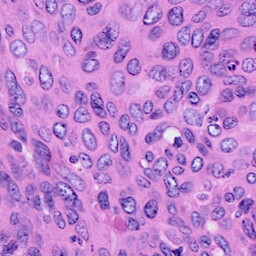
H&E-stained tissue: Cervix